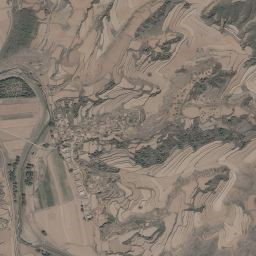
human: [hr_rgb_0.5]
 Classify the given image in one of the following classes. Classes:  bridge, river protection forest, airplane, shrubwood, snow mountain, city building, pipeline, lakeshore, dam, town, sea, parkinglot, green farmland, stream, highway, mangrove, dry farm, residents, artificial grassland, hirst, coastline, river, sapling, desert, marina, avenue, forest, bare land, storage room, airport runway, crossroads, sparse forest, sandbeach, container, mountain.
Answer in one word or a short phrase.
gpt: mountain